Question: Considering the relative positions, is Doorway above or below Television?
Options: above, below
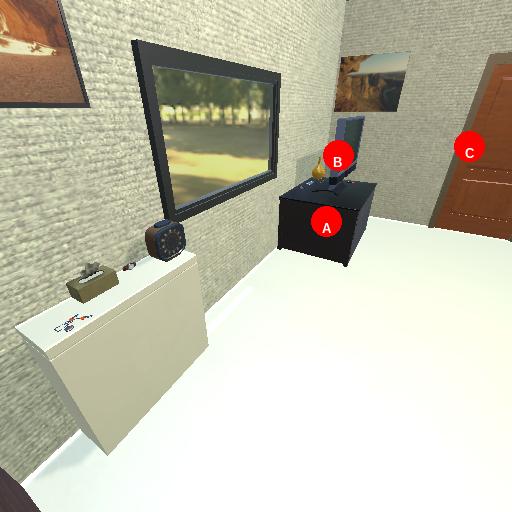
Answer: above